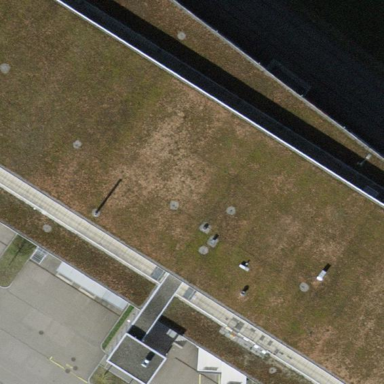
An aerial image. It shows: Commercial building.